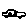
Label: car